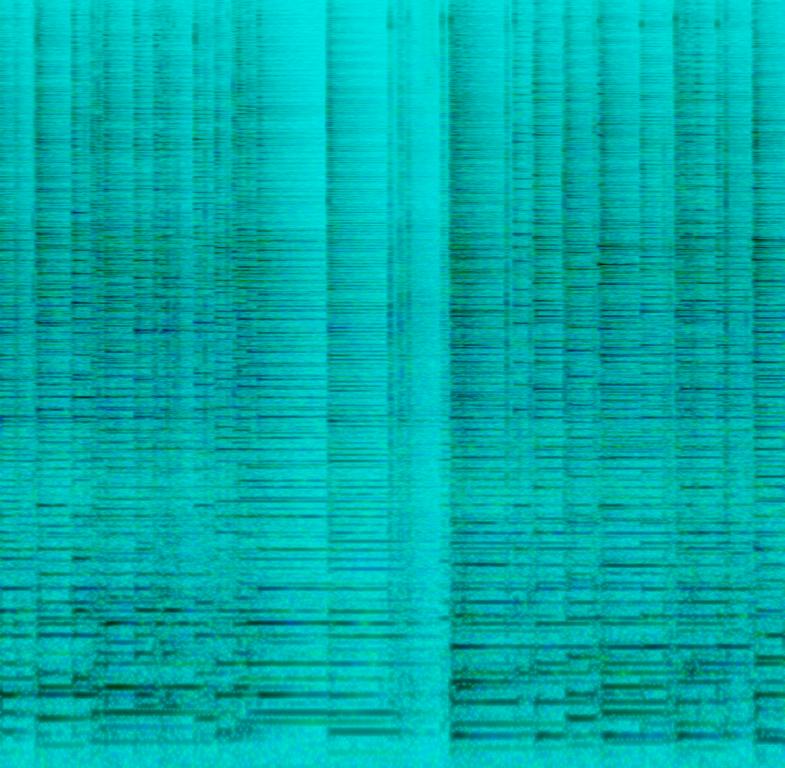
The low quality recording features a harpsichord melody being played. There are some keyboard tapping sounds in the right channel of the stereo image. The whole sound is leaning towards the right channel, making the stereo image unbalanced. The recording is noisy and it sounds passionate and emotional.